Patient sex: M
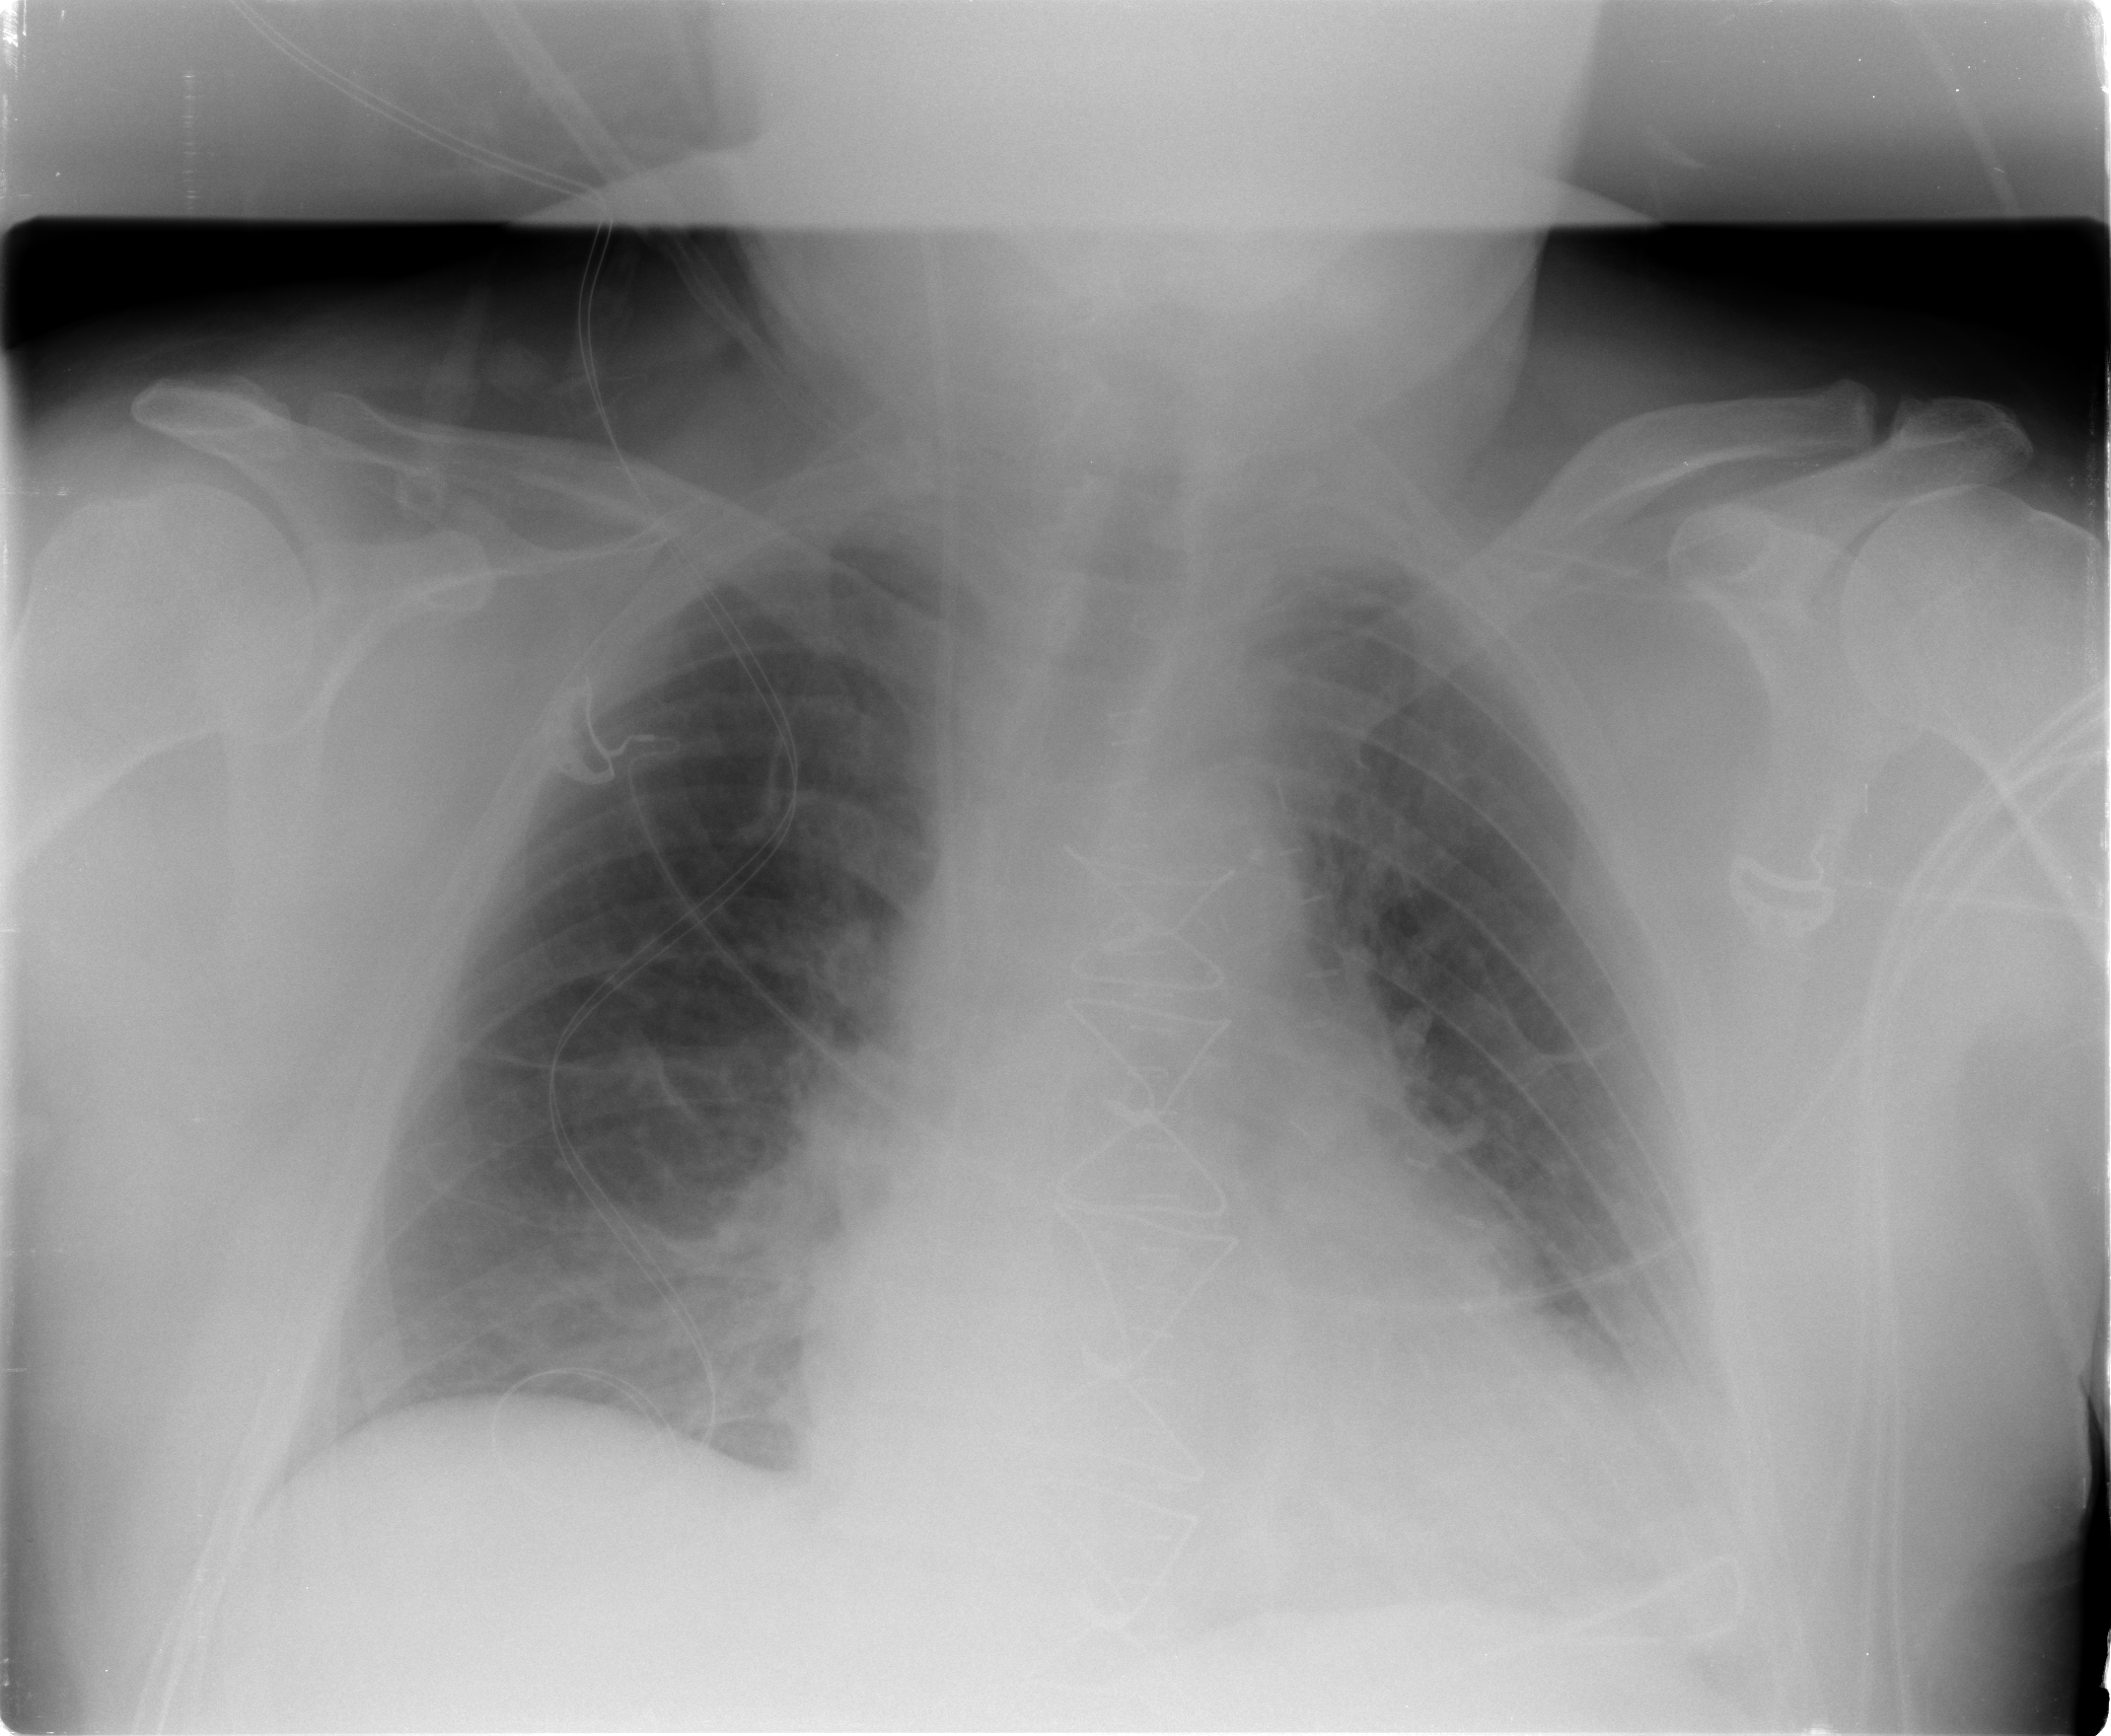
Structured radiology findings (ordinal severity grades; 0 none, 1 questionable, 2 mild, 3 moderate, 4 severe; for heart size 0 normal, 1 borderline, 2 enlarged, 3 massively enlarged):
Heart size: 0
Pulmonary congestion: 1
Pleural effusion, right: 0
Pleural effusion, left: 1
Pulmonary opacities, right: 0
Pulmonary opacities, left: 0
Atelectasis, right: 0
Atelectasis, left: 1